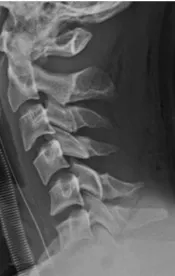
A, b) Schematic illustration of the posterior percutaneous reduction with an elevator.
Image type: radiology (x_ray)